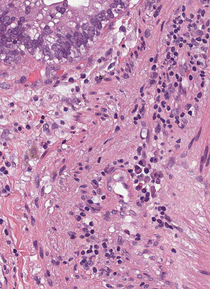
Tumor epithelial tissue: yes
Tumor-associated stroma tissue: yes
Normal tissue: no